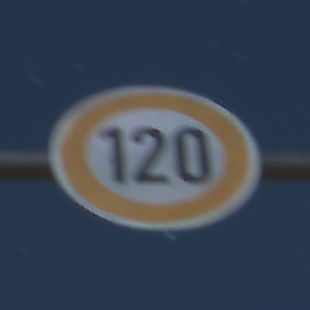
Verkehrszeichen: Geschwindigkeit120
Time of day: Night
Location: Outdoor (Nature)
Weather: PartlyCloudy
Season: NotSpecified
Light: Natural